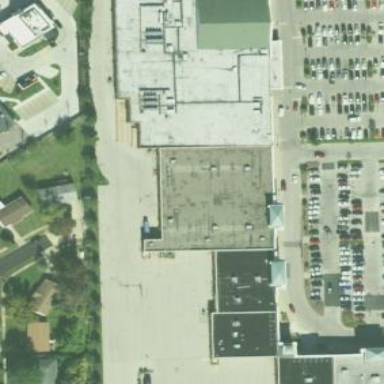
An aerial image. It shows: Department store building.